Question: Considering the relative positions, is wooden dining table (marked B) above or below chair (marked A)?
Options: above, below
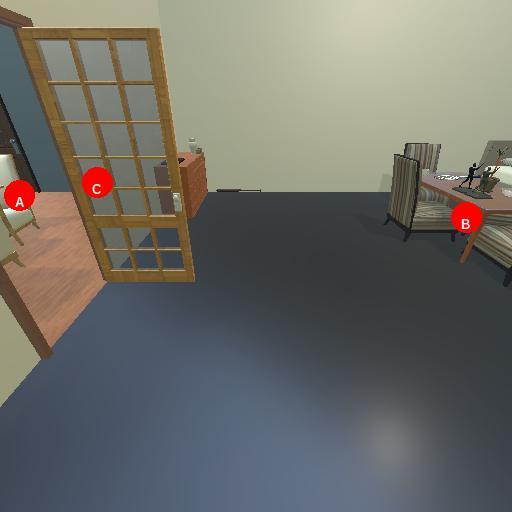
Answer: above